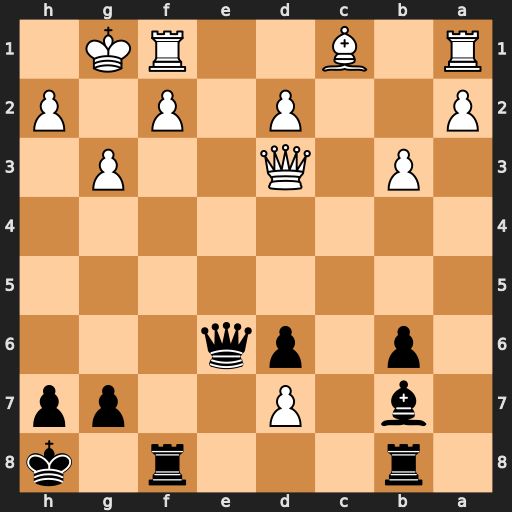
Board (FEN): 1r3r1k/1b1P2pp/1p1pq3/8/8/1P1Q2P1/P2P1P1P/R1B2RK1
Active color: b
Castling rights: -
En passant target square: -
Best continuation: Bf3 Bb2 Qh3 Qxf3 Rxf3